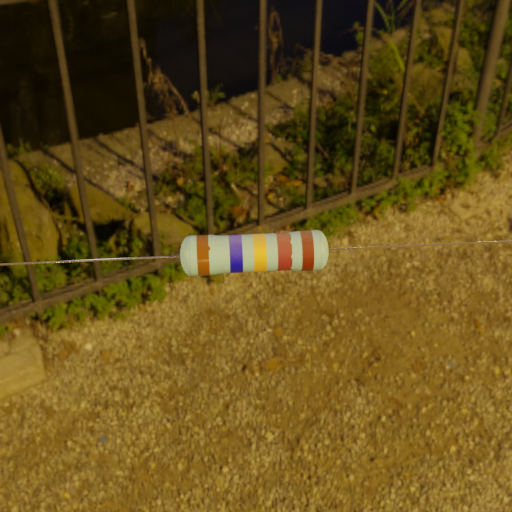
Resistor colour bands (in order): brown, blue, gold, brown, brown